Interaction volume radius: 10 \u00c5
Interaction volume height: 20 \u00c5
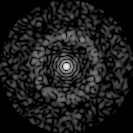
Disorder parameter: 0.8238